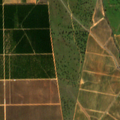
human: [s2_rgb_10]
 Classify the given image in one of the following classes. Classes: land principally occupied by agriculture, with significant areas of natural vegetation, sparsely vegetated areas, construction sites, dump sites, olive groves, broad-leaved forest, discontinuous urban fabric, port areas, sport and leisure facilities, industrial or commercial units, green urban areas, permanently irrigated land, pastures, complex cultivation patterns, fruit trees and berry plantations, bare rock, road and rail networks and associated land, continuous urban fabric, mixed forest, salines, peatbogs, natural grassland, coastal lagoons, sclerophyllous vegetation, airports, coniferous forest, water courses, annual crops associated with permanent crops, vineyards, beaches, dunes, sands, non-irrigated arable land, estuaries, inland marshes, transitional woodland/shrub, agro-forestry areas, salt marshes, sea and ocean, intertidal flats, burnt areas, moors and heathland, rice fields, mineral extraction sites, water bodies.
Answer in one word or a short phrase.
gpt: non-irrigated arable land, fruit trees and berry plantations, olive groves, agro-forestry areas